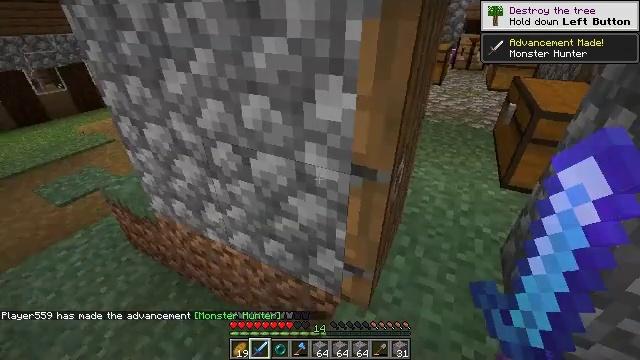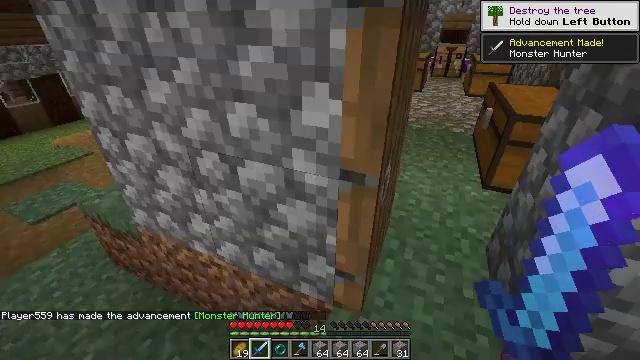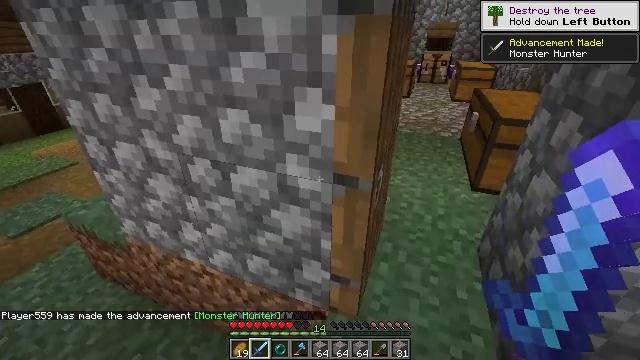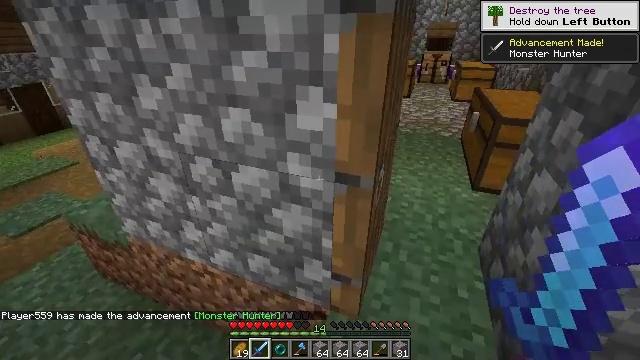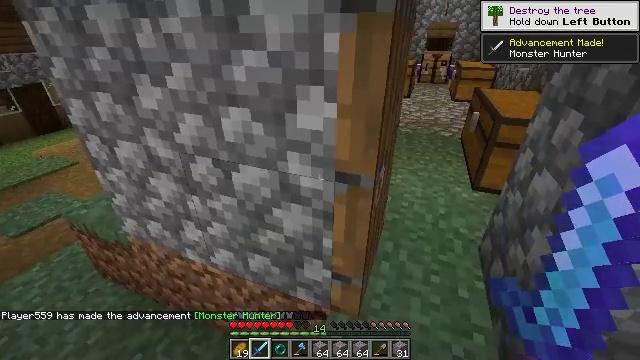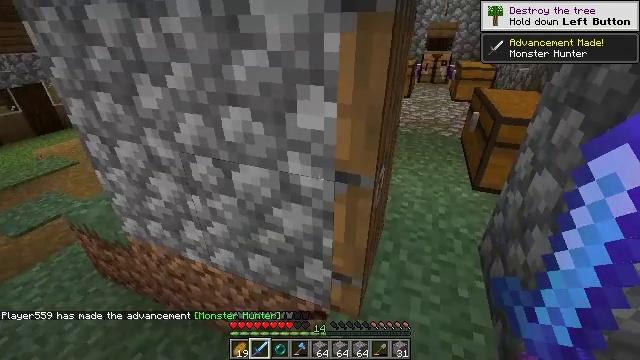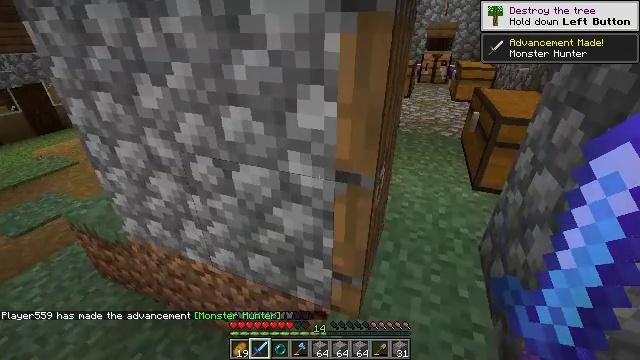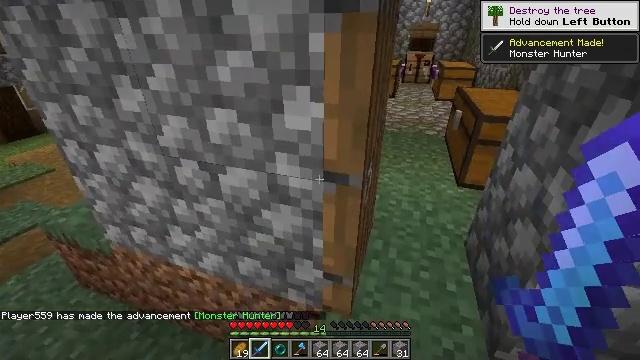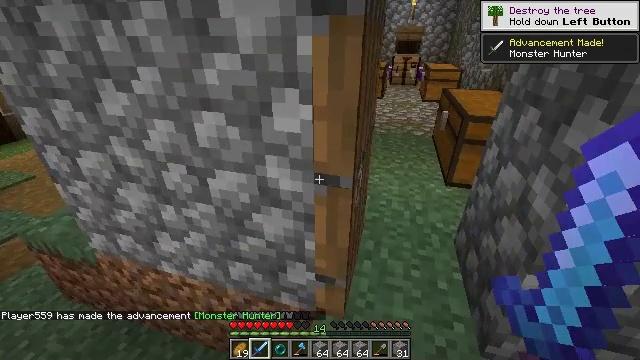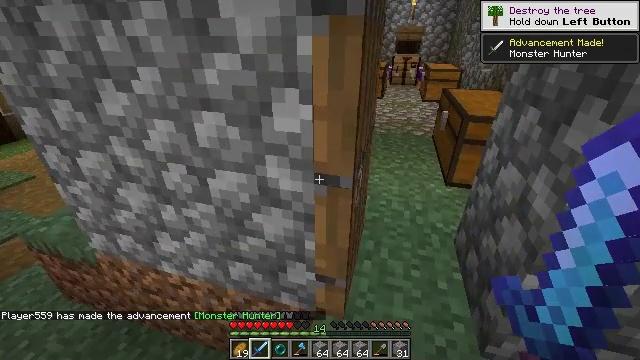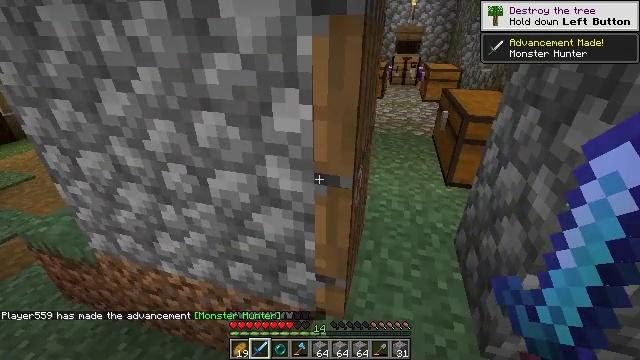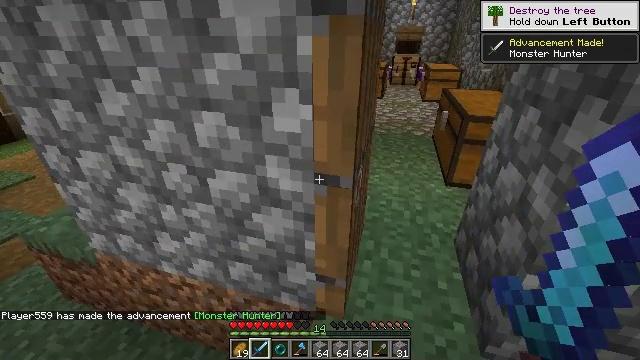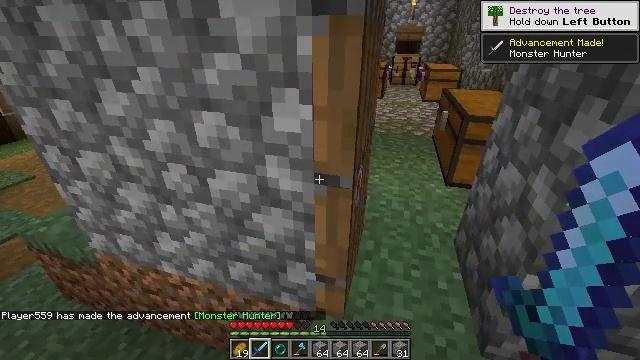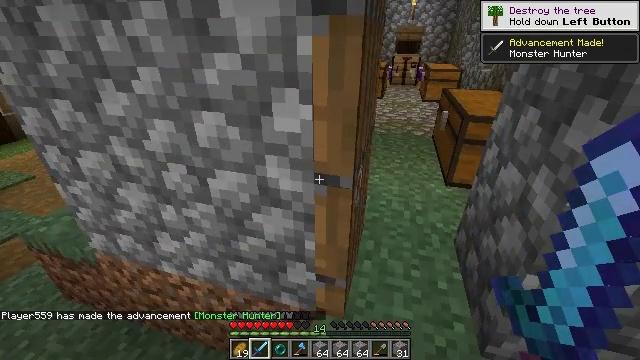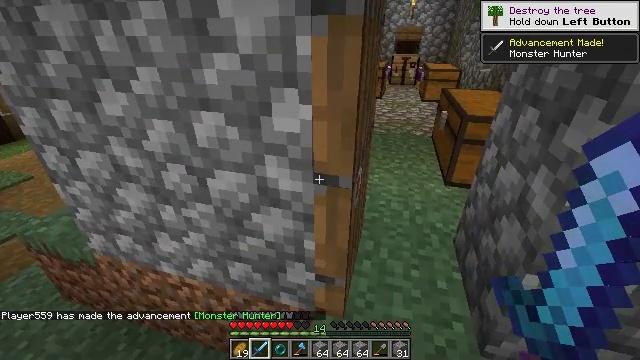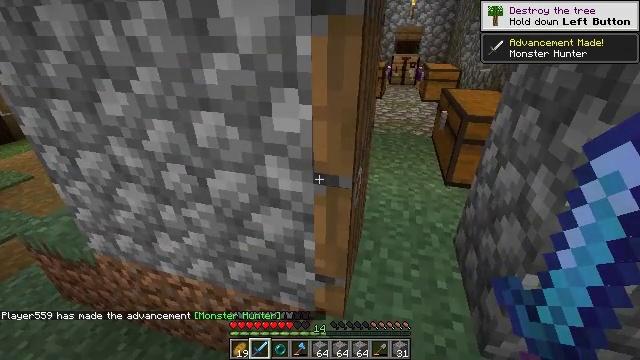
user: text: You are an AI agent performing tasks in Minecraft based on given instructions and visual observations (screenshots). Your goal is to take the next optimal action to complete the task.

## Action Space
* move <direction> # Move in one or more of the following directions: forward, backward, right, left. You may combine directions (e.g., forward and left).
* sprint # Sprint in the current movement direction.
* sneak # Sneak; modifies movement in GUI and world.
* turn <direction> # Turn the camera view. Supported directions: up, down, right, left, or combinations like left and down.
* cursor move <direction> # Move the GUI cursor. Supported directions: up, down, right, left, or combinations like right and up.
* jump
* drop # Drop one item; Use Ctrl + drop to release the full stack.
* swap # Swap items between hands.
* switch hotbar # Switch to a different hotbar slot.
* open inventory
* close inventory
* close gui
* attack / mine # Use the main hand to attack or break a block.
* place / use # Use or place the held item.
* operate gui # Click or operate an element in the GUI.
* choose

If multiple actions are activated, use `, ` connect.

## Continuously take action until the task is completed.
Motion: motion action
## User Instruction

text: Attack the torch to pick it up.
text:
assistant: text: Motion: turn right and up
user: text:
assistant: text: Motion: turn right and up
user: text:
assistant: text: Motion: no_op
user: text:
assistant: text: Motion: no_op
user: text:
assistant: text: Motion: no_op
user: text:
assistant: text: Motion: no_op
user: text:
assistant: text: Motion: turn right
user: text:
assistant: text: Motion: turn right
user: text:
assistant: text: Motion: no_op
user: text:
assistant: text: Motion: no_op
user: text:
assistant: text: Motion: no_op
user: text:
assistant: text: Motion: no_op
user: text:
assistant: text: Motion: no_op
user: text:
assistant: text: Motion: no_op
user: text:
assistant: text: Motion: no_op
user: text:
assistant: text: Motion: no_op
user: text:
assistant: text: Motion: no_op
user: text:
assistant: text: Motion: no_op
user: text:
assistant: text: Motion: no_op
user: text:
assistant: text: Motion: use / place
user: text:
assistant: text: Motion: use / place
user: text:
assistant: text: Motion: use / place
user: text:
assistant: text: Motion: turn left, use / place
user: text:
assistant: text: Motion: turn left and down
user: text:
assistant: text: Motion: turn left and down
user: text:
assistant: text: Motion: turn left
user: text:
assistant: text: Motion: move forward, turn left
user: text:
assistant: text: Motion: move forward, turn left
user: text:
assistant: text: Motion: move forward
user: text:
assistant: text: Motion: move forward